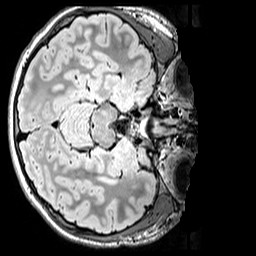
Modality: FLAIR
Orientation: axial
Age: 12
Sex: male
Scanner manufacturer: siemens
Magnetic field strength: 3 T
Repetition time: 5 s
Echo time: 0.388 s